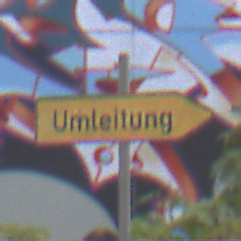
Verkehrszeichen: UmleitungswegweiserRechtsweisend
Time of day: MorningAfternoon
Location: Outdoor (Urban)
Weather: PartlyCloudy
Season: NotSpecified
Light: Natural